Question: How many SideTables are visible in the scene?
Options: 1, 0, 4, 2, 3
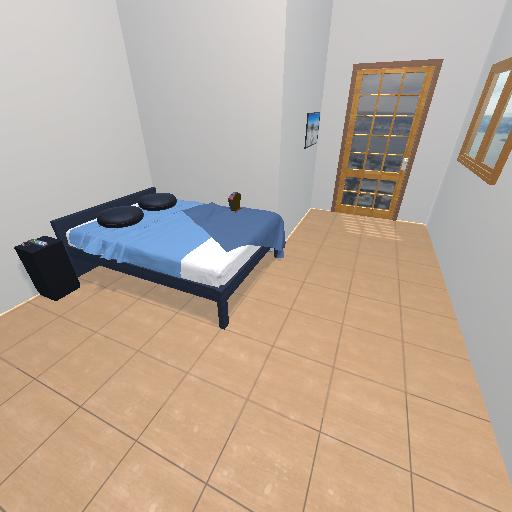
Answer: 1